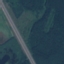
Land use / land cover class: Highway